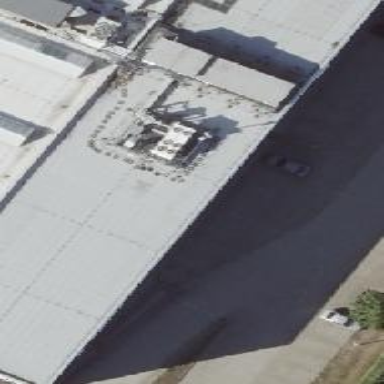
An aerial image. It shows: Industrial building with flat roof.